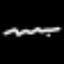
Label: squiggle